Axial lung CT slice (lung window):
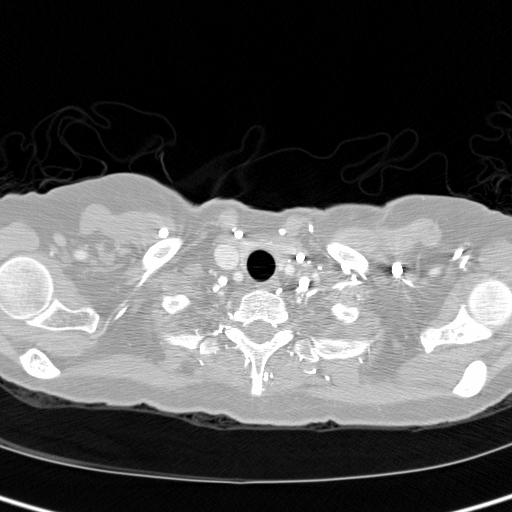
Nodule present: no